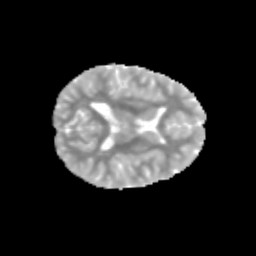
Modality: MD
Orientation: axial
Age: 11
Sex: female
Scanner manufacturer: siemens
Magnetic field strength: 3 T
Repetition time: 3.8 s
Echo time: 0.07 s